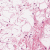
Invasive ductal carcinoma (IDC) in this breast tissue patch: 0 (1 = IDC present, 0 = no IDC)